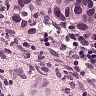
Metastatic tissue present: yes